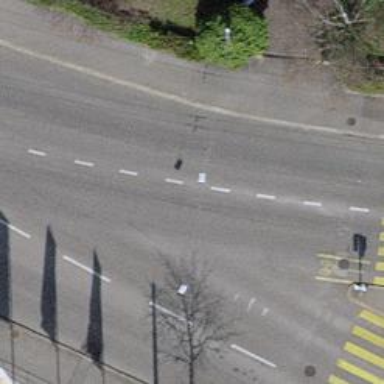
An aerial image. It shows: Secondary road with asphalt surface and trolley wire.